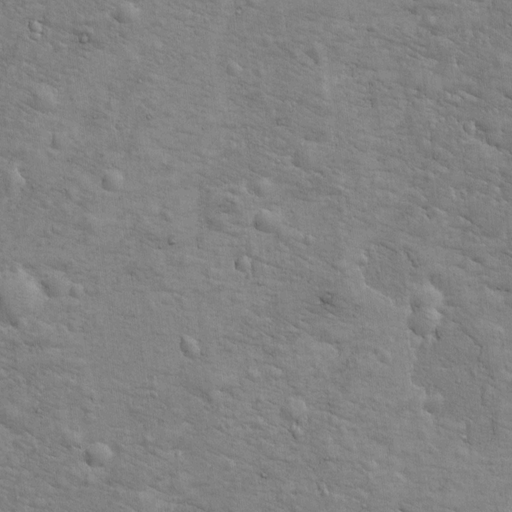
Classes present: Background